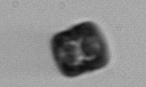
Label: Thalassiosira